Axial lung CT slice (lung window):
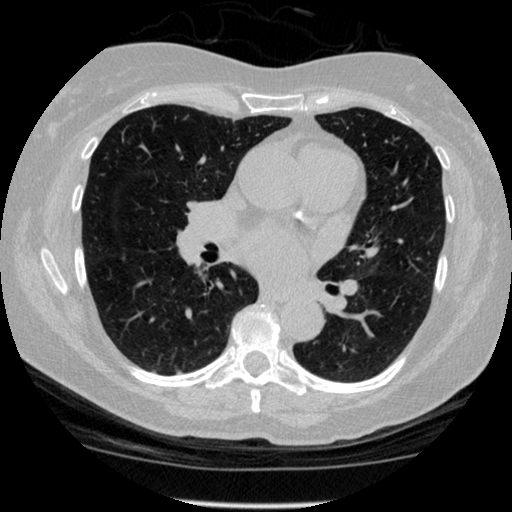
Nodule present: no